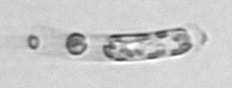
Label: Guinardia_striata